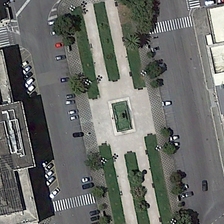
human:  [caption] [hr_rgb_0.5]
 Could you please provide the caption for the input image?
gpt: dozens of cars park on the roadside around this square .

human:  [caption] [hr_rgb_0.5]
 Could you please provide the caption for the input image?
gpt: the rectangle square with some rows of lawns is in the middle of the raods .

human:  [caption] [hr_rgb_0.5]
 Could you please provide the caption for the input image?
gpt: the rectangle square with some rows of lawns is in the middle of the raods .

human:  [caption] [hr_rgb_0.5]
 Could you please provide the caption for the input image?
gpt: the rectangle square with some rows of lawns is in the middle of the raods .

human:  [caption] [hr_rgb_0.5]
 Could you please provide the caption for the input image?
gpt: some cars are parked near a rectangular square with several green trees scattered .